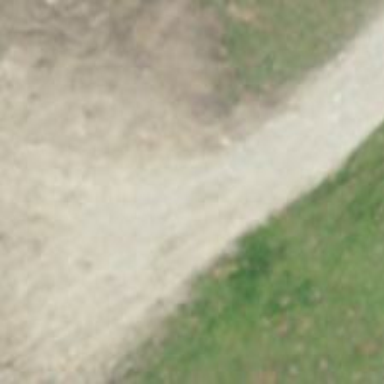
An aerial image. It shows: Path.